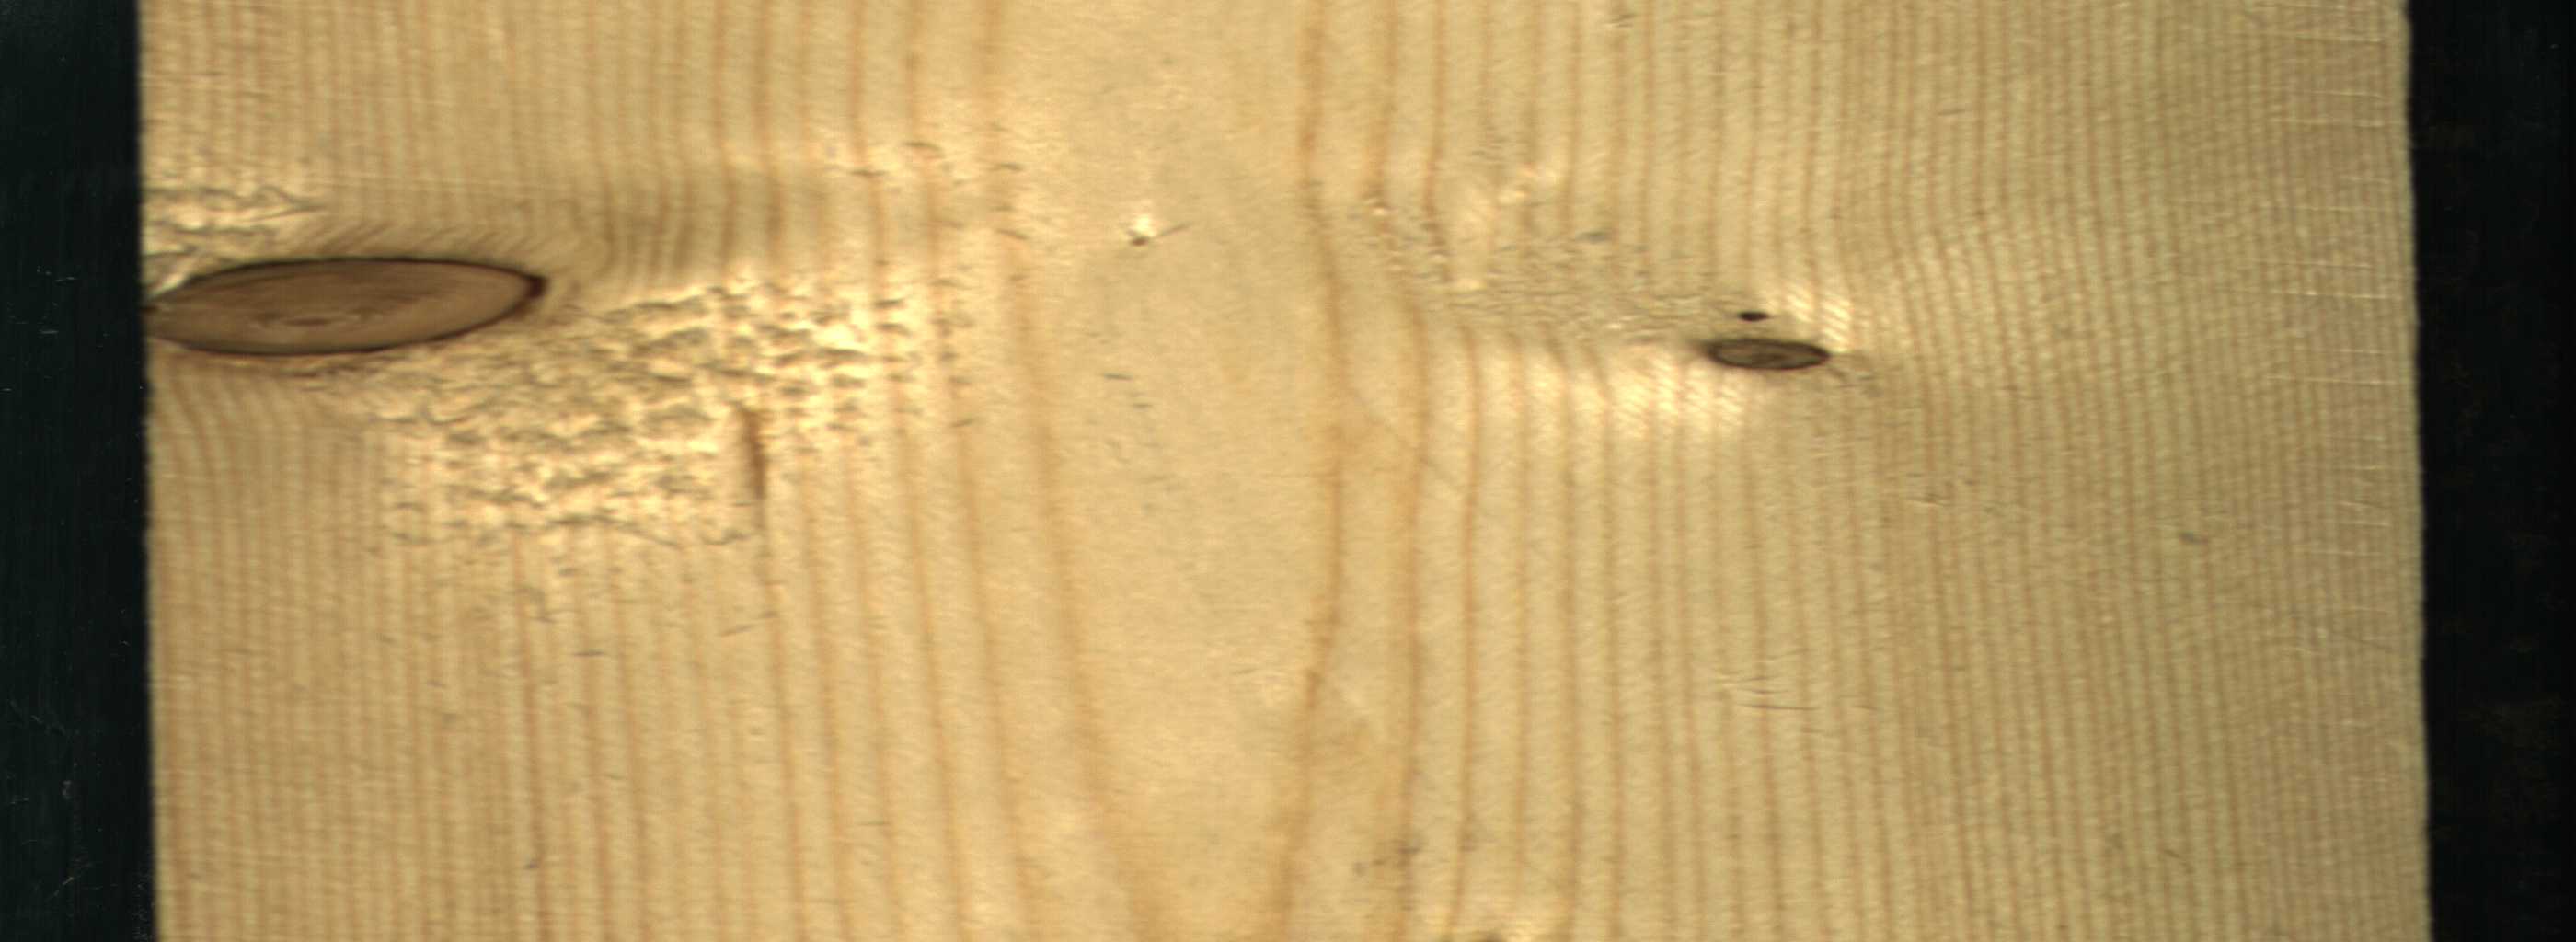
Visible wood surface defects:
Dead_Knot
Dead_Knot